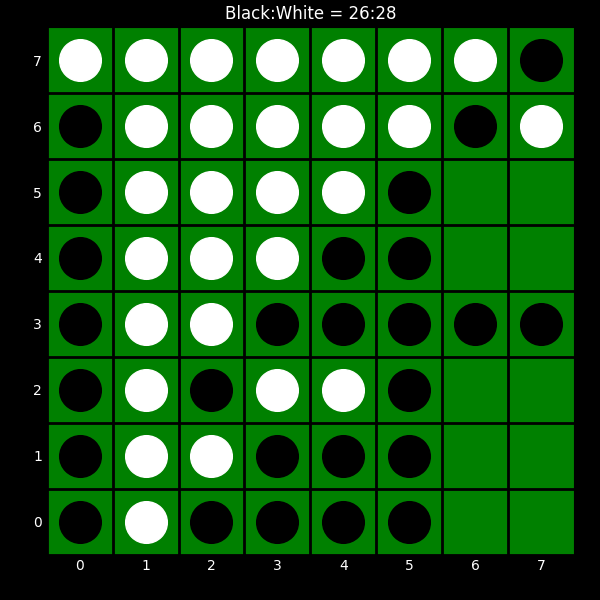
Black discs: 26
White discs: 28